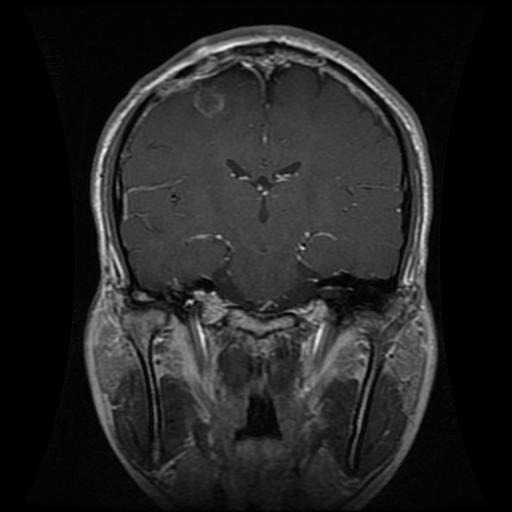
Label: glioma